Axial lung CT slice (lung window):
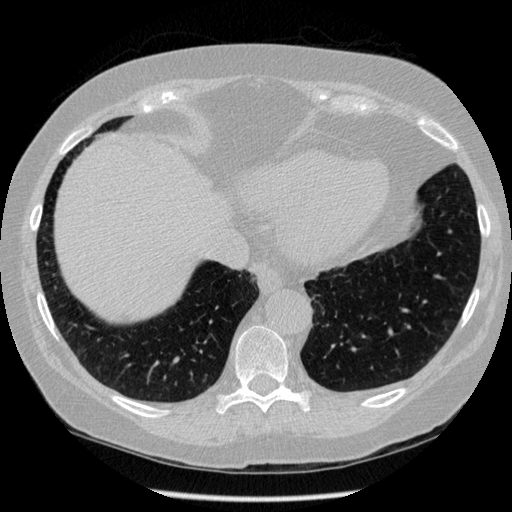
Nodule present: no